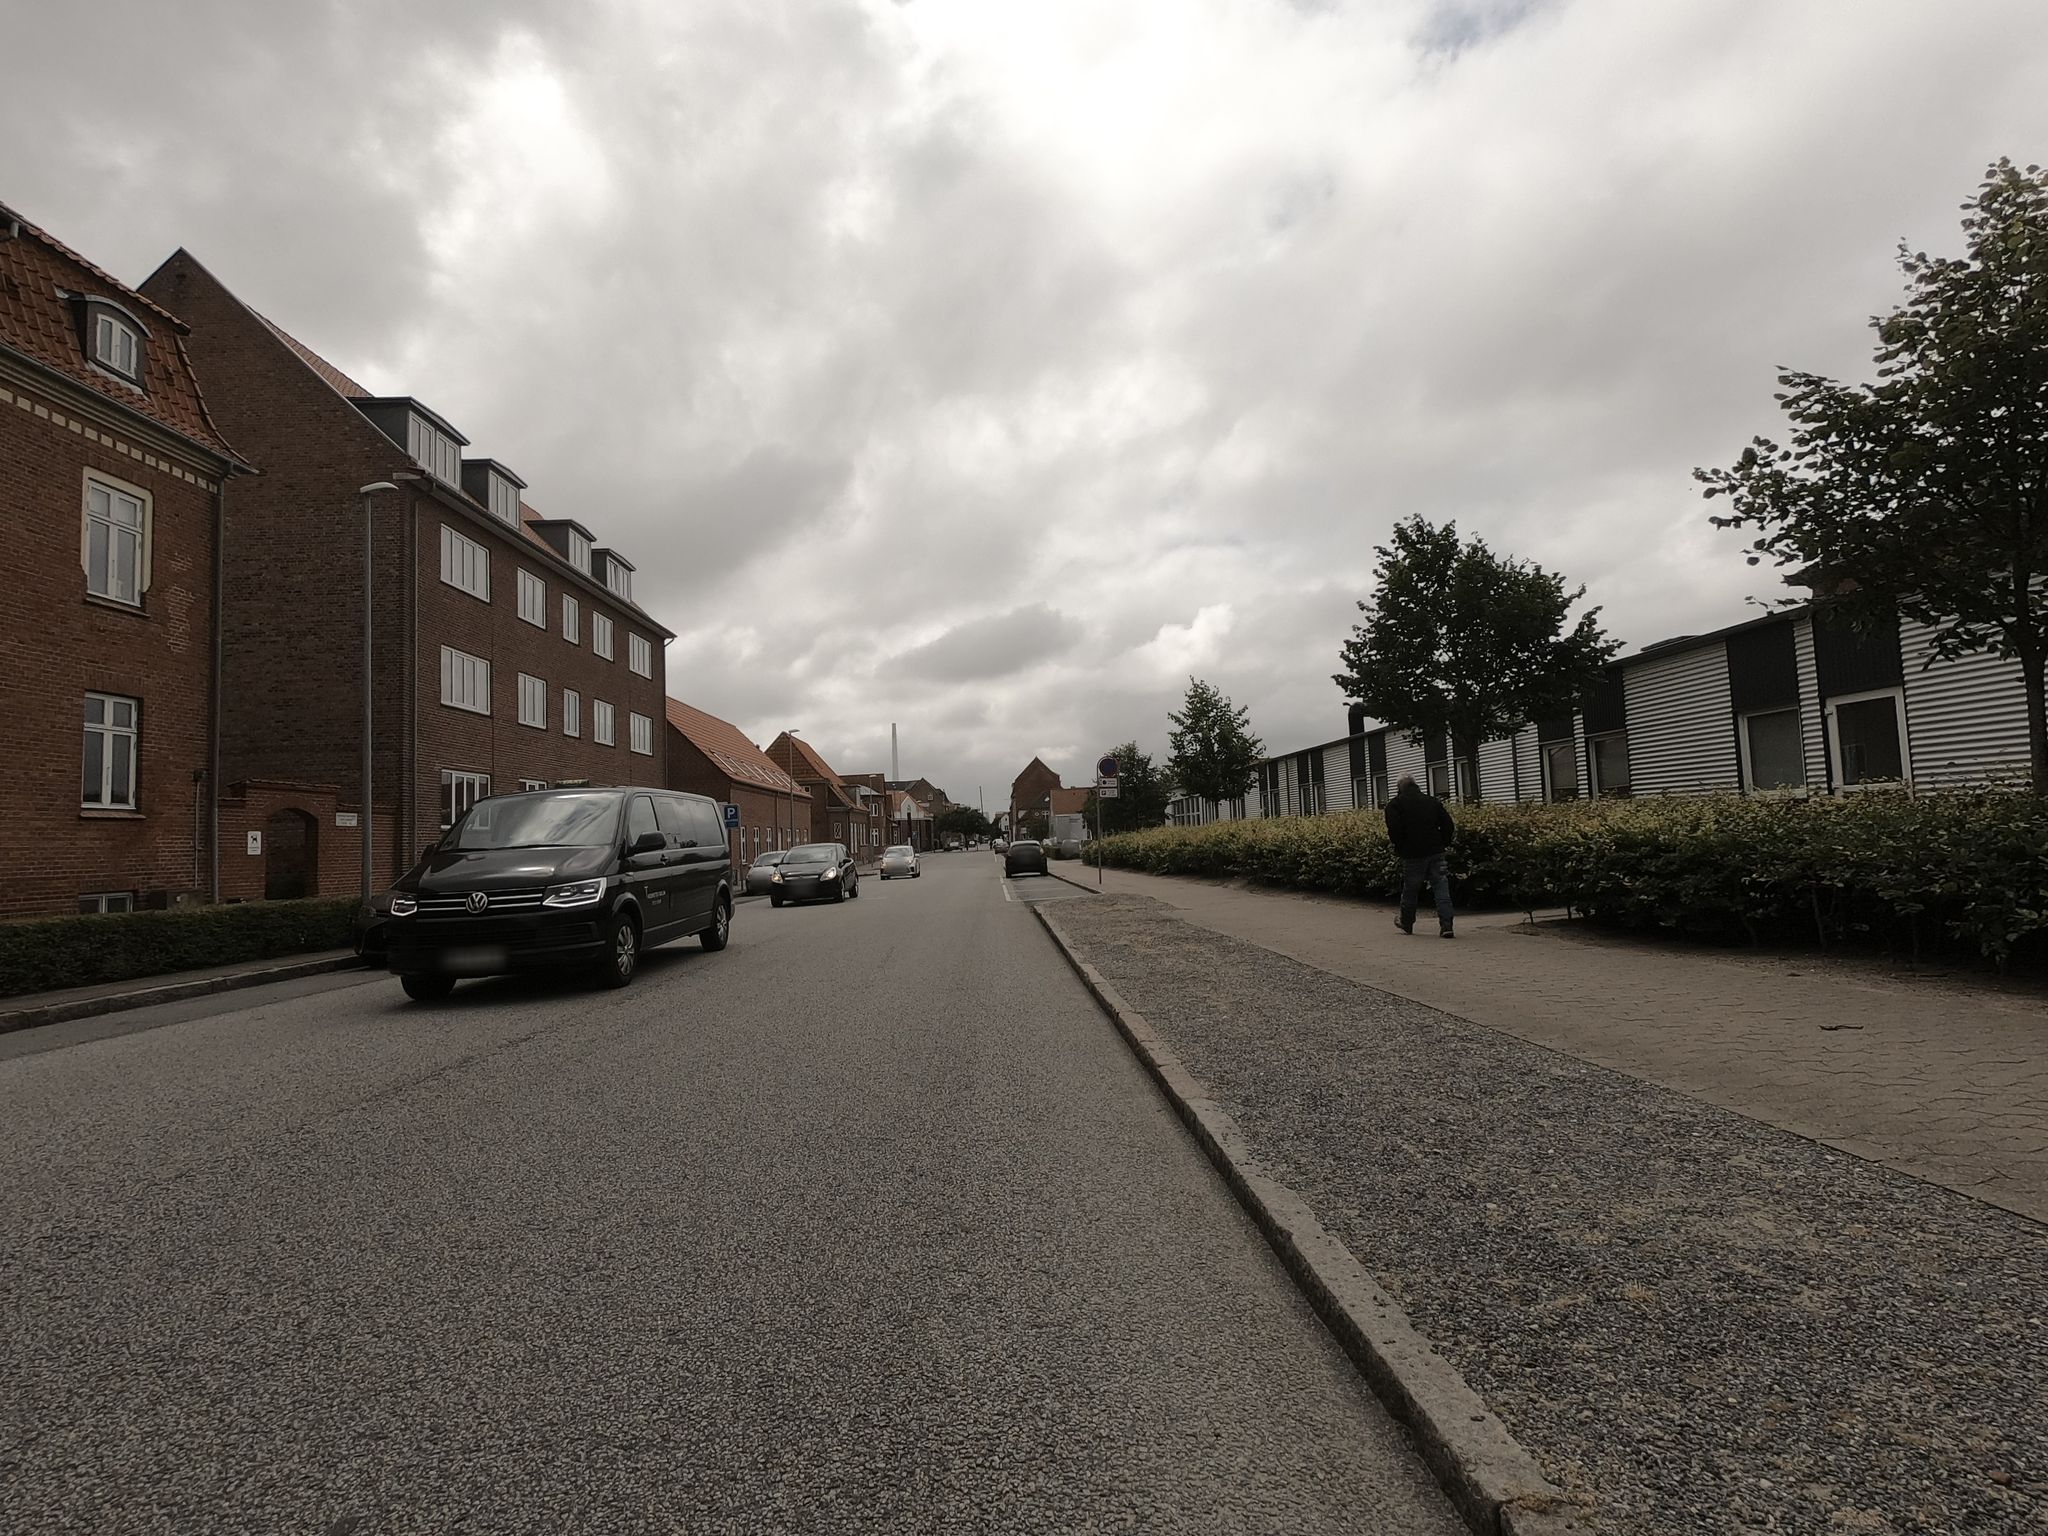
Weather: cloudy
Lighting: day
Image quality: good
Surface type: walking surface
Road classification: residential
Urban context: dense urban cluster
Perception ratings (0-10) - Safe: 5.13, Lively: 7.42, Beautiful: 8.61, Boring: 3.1, Depressing: 1.27, Wealthy: 8.93